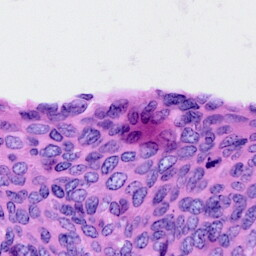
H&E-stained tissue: Cervix